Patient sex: F
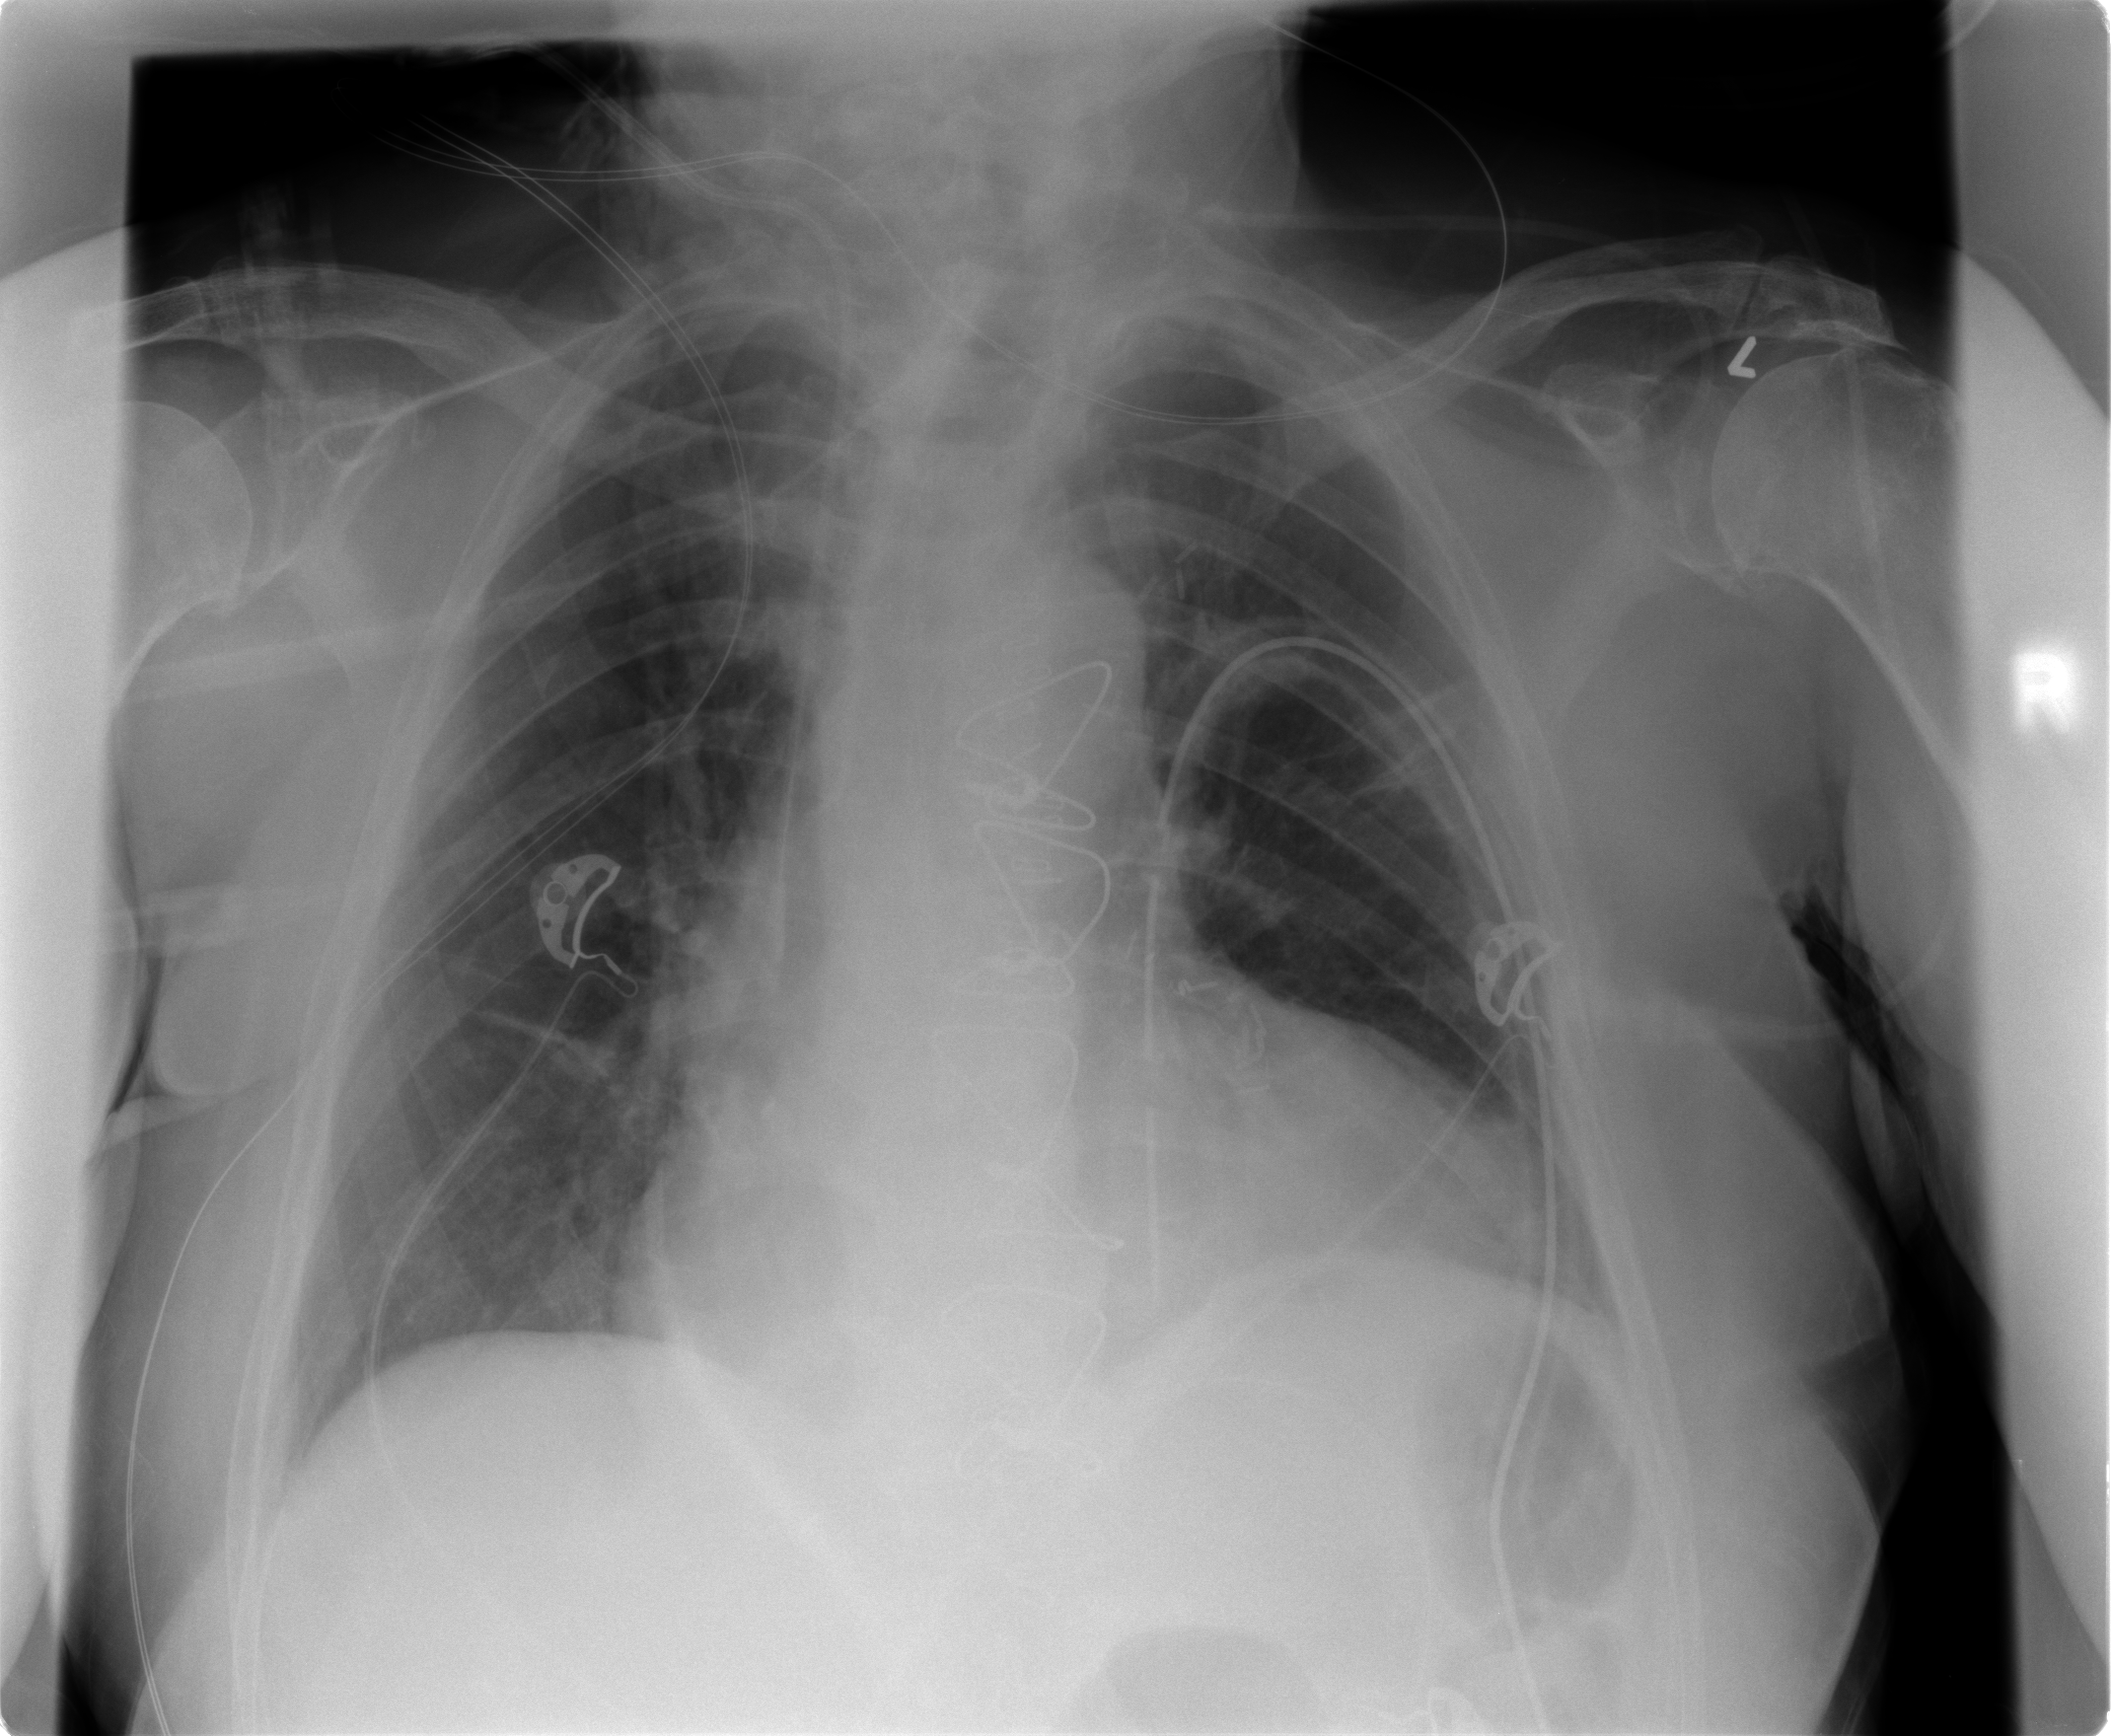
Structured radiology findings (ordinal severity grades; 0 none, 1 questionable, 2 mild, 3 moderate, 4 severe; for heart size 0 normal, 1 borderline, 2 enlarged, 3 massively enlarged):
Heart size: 0
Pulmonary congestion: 0
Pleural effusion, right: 0
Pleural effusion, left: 0
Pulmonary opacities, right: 0
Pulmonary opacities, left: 0
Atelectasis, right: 2
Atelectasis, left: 2